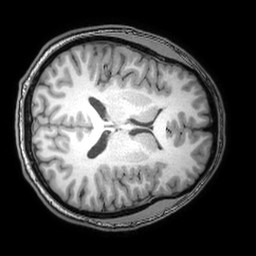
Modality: T1w
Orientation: axial
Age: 27
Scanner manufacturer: philips
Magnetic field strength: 3 T
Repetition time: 0.007 s
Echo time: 0.003501 s